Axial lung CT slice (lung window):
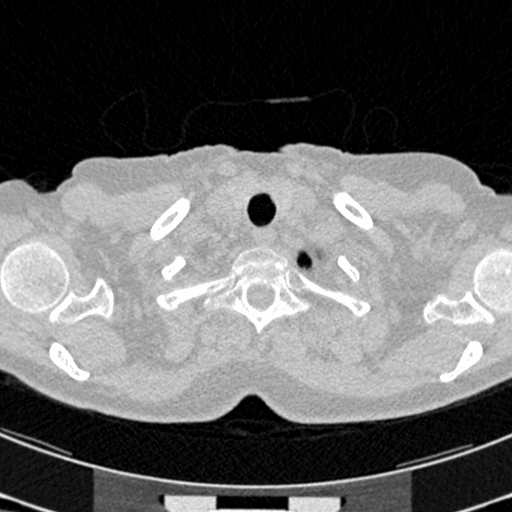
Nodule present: no